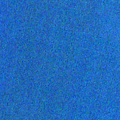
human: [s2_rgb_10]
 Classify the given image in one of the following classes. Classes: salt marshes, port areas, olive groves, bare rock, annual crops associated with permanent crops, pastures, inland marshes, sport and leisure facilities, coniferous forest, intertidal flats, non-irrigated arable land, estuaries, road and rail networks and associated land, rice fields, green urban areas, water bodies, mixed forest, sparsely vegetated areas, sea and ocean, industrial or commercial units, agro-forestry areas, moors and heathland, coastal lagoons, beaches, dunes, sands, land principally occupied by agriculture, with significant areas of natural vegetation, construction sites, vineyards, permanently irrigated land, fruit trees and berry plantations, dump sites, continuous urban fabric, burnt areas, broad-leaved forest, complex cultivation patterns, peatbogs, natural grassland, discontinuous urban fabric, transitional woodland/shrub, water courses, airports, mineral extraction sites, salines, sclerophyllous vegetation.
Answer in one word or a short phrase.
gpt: sea and ocean